Question: What is the result of this measurement?
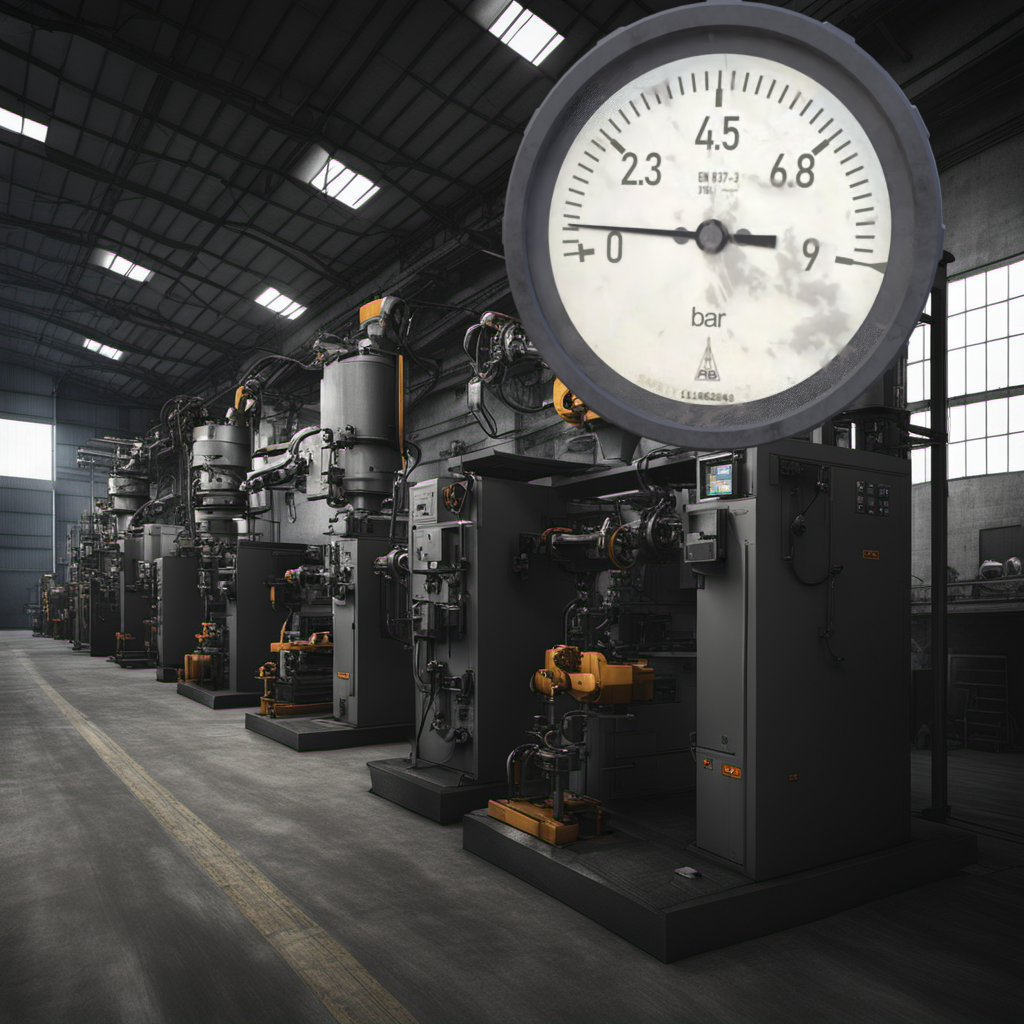
Answer: The result is 0.64
Question: What is the range of the measurement shown in the image?
Answer: The range is from 0 to 9
Question: What is the minimum and maximum reading range of the measurement in the image?
Answer: The minimum value is 0 and the maximum value is 9